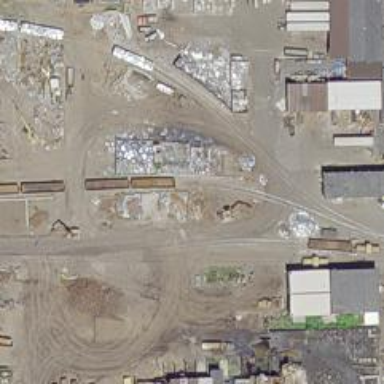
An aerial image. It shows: Railway spur service.